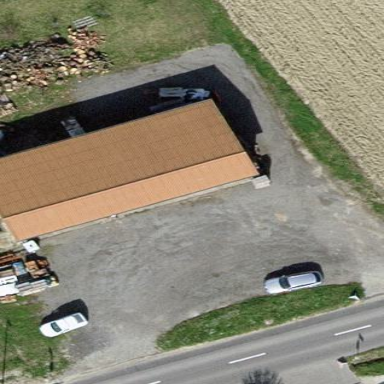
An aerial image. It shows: Farm auxiliary building.